Question: I have two sets of N-dimensional arrays which I need to somehow compare and obtain a value that represents how "similar" they are. In statistical terms this is a two-sample goodness of fit problem where the hypothesis is that the two arrays are derived from the same parent distribution.
To simplify, imagine 2-dimensional arrays like the ones shown below:

for which I need to present a number that quantifies how "similar" they are.
Is there a 'python' package that provides such a statistical test? I'm open to using 'numpy', 'scipy', 'scikit-learn', etc.
---
I've found a 'scipy' package that apparently does what I need but it only works on 1-D arrays: <URL> which includes the 'kde.test' function. This function does what I need but I'd like a 'python' implementation.
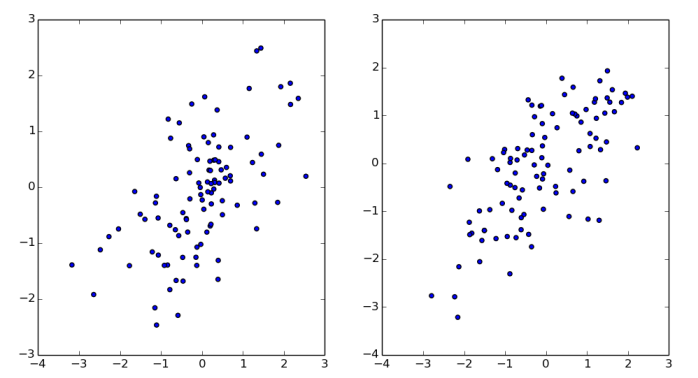
Answer: Since you know of an R package that does the trick, would it work for your application to call R from Python? The 'rpy2' package allows you to communicate with R (<URL>